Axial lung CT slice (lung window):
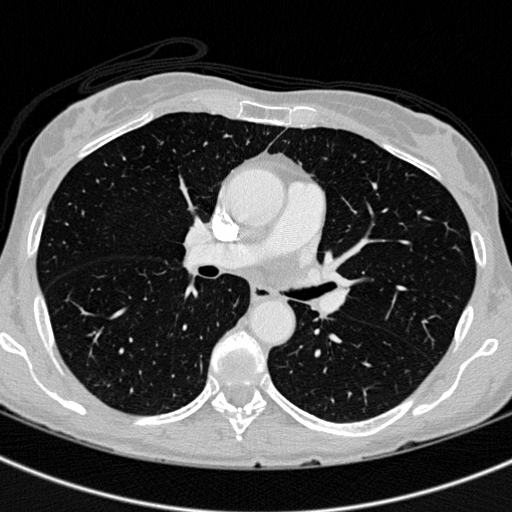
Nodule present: no